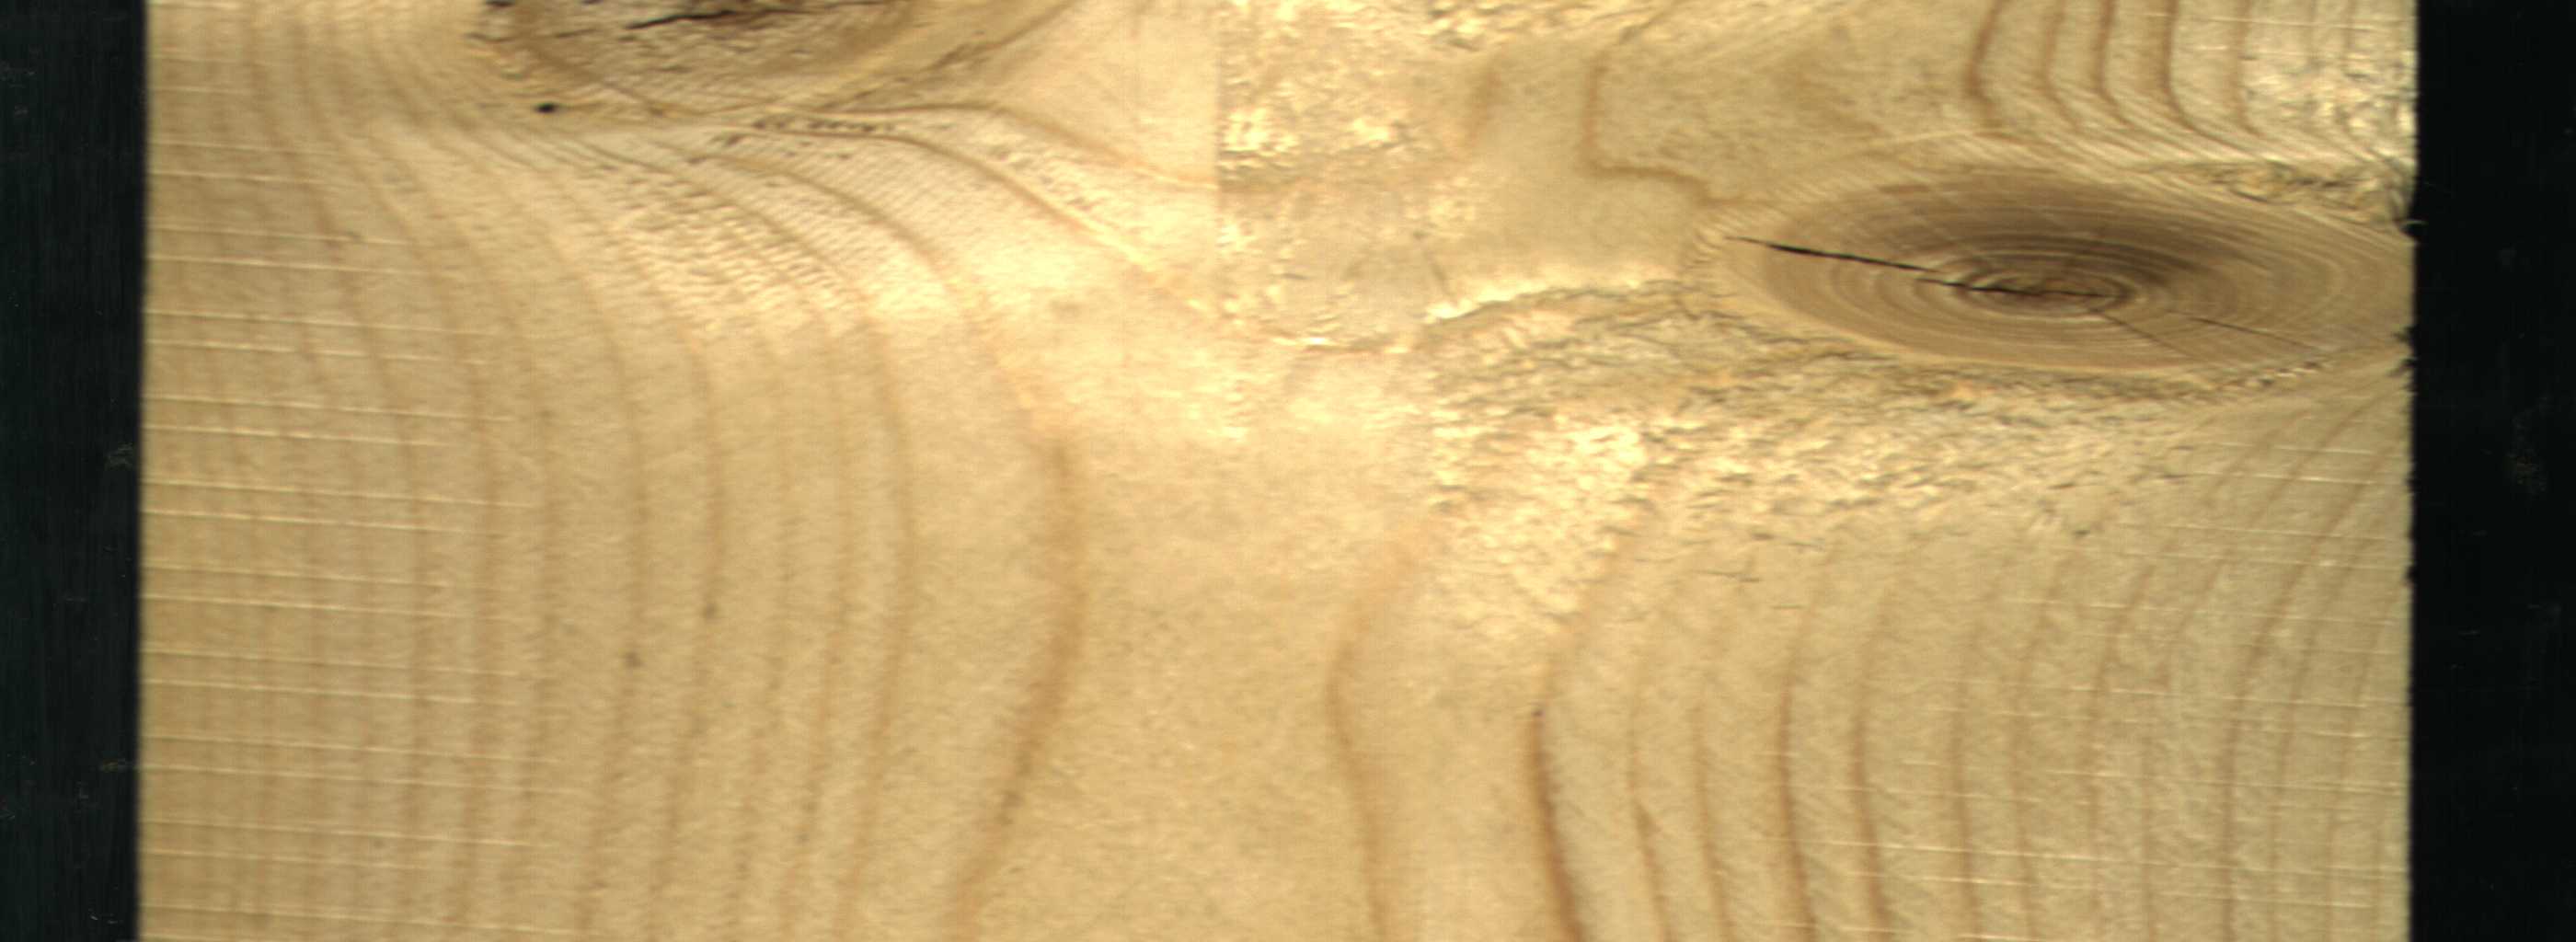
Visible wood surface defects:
knot_with_crack
knot_with_crack